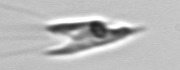
Label: Chrysochromulina_lanceolata